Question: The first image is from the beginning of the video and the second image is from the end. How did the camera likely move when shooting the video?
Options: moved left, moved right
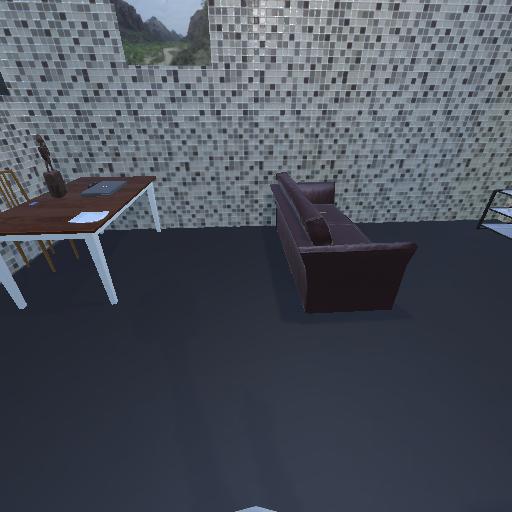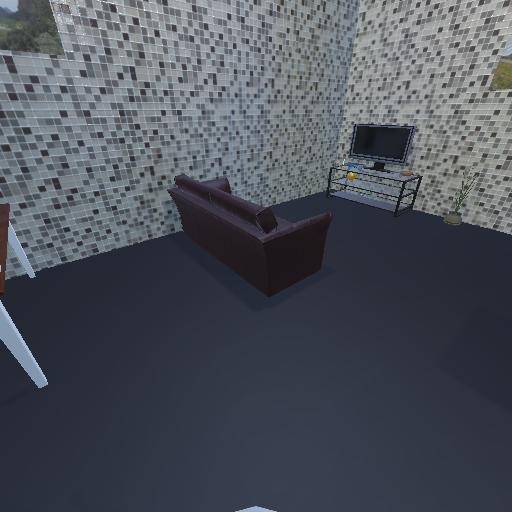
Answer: moved left